Question: I want to make seperate blocks with spaces out of elements of a list. Currently there is no distance between the elements and I cant build my needed blocks. I attached an image to show what I mean.
What do I need to do in CSS?

'''
li {
float: left;
border: 3px solid grey;
}
'''
'''
<ul>
<li>item 1</li>
<li>item 2</li>
<li>item 3</li>
</ul>
'''
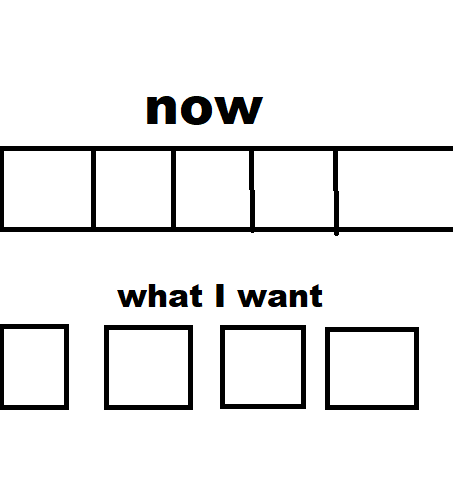
Answer: Add margin around the lists,
li { margin: 4px; }